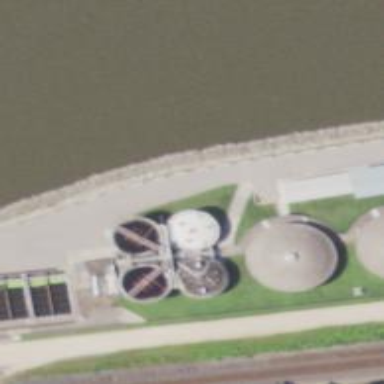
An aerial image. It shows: Storage tank with man-made structure.